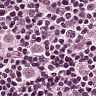
Metastatic tissue present: yes